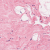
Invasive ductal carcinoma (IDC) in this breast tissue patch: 0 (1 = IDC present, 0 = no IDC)